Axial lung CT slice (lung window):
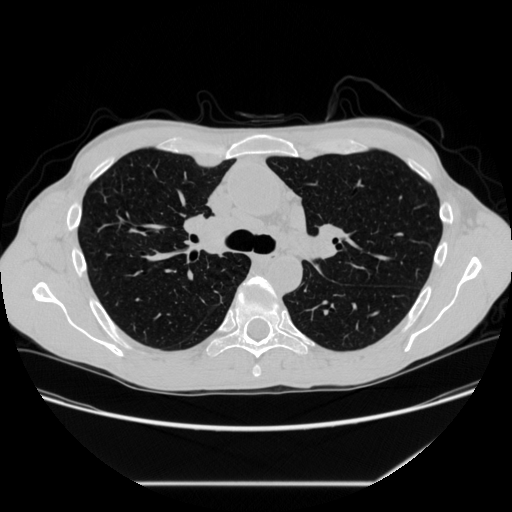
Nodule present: no